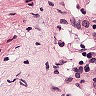
Metastatic tissue present: no